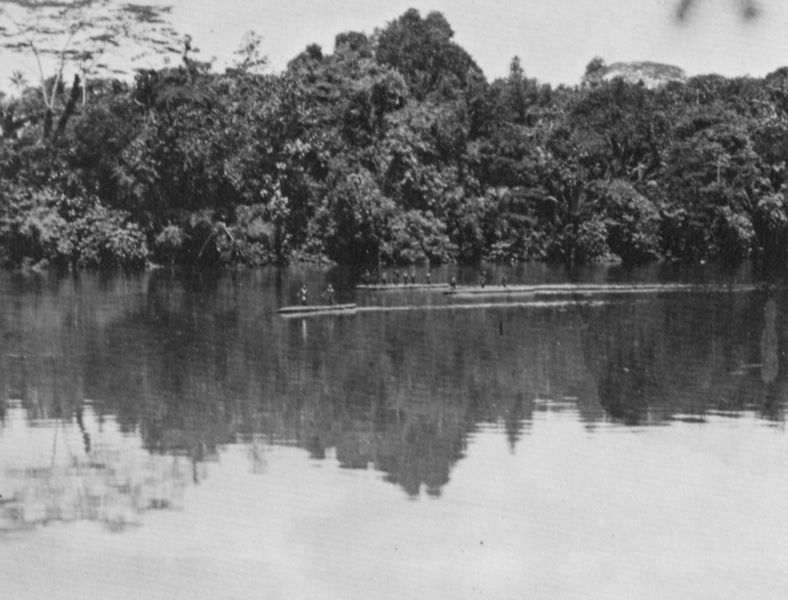
Titel: Die englische Expedition »Victory« von F.F. Bevan nach Neu-Guinea: Die Fahrt flussabwärts
Künstler: Englischer Photograph
Standort: England
Institution: The Royal Geographical Society
Schlagwörter: baum, blätter, dunkel, gruppe, himmel, laub, meer, nackt, wasser, weiß, baumstämme, bäume, fluss, landschaft, menschen, see, ufer, grau, hell, holz, männer, schwarz, leute, stehen, weit, spiegel, nass, natur, spiegelung, büsche, gebüsch, gewässer, wasserspiegelung, hochwasser, stehend, drei, wald, boot, boote, kahn, wellen, zwei, primitivismus, kähne, spur, ruderboot, ruderer, rudern, sport, widerschein, glatt, stehende, kräuseln, unscharf, foto, fotografie, photographie, dunkelhäutige, kanu, oberfläche, schwarz-weiß, scharz, photo, fahren, regatta, floss, laubbäume, urwald, nas, fotographie, unterwegs, natürlich, nachen, wlad, indianer, regenwald, wilde, amazonas, südamerika, primitive, tropisch, einbaum, tropen, eingeborene, indios, kanus, einheimische, stechkahn, spiegelung im wasser, nimmel, jugngle, indis, trpen, öko, pirogen, orinoco, mangroven, m#änner, spiegelungflus, teisch